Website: bh-photo
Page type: review-order
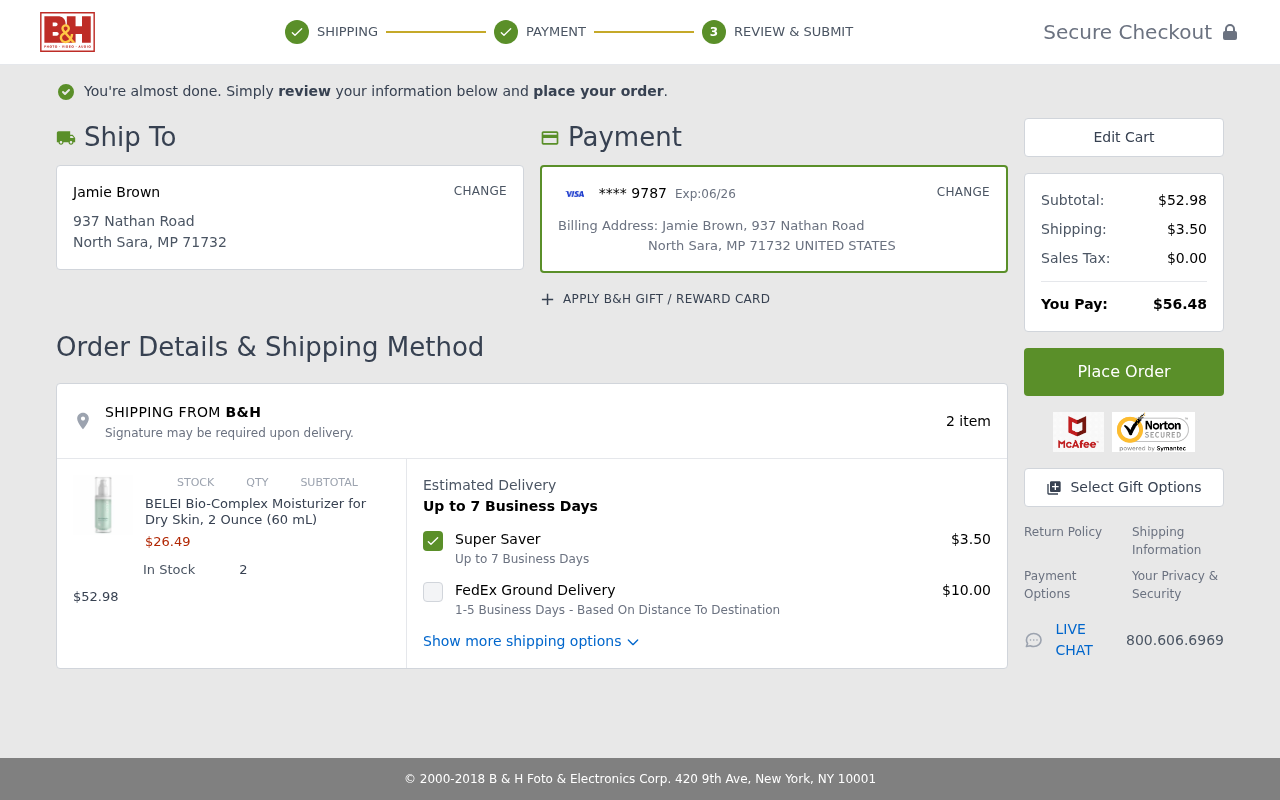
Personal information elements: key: PII_CARD_EXPIRY
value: Exp:06/26
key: PII_CARD_LAST4
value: **** 9787
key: PII_CITY_STATE_ZIP
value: North Sara, MP 71732
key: PII_COUNTRY
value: UNITED STATES
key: PII_FULLNAME
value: Jamie Brown
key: PII_FULLNAME2
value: Jamie Brown
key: PII_STREET
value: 937 Nathan Road
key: PII_STREET2
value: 937 Nathan Road
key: PII_CITY_STATE_ZIP2
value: North Sara, MP 71732
Product elements: key: PRODUCT1_NAME
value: BELEI Bio-Complex Moisturizer for Dry Skin, 2 Ounce (60 mL)
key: PRODUCT1_PRICE
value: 26.49
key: PRODUCT1_QUANTITY
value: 2
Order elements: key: ORDER_NUM_ITEMS
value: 2 item
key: ORDER_SUBTOTAL
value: $52.98
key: ORDER_SHIPPING_COST
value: $3.50
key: ORDER_SHIPPING_ALT
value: $10.00
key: ORDER_SUBTOTAL2
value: $52.98
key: ORDER_SHIPPING_COST2
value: $3.50
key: ORDER_TAX
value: $0.00
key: ORDER_TOTAL
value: $56.48